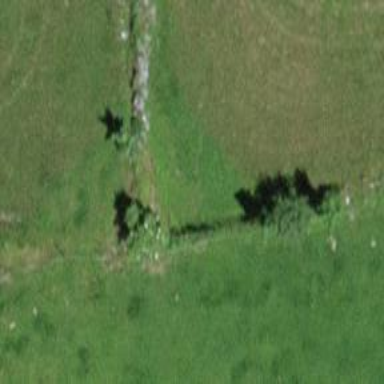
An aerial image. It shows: Dry stone wall barrier.